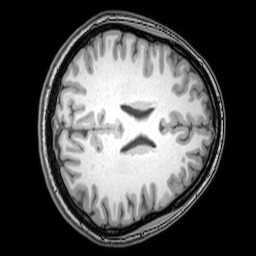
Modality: T1w
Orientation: axial
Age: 25
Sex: female
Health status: healthy
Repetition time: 0.081 s
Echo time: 0.037 s